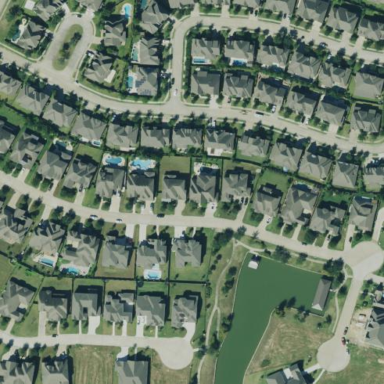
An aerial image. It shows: Residential area within neighborhood.